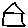
Label: house